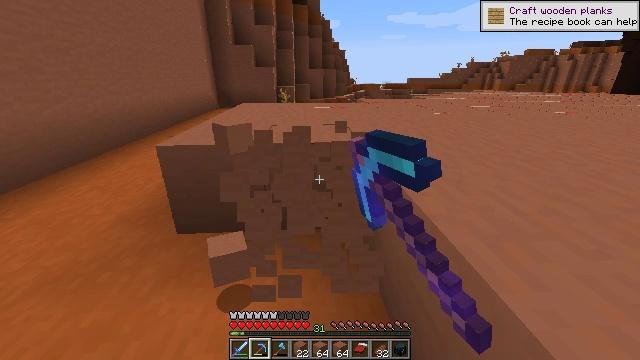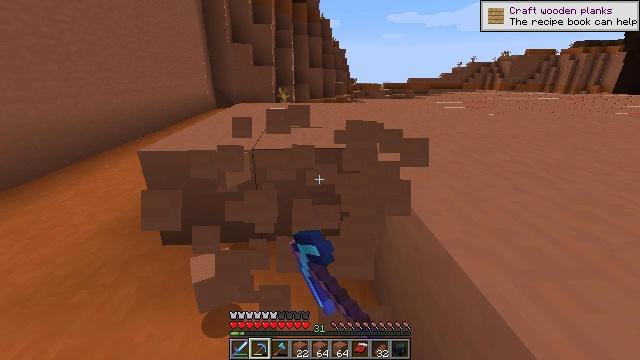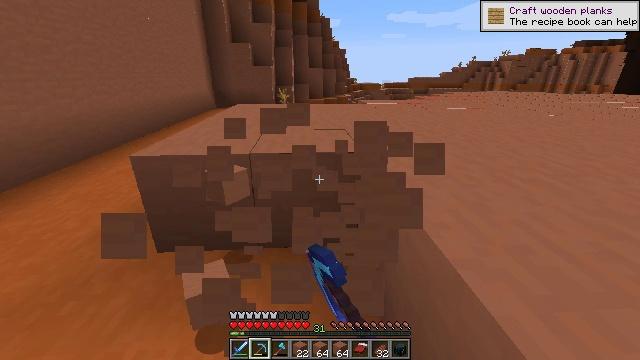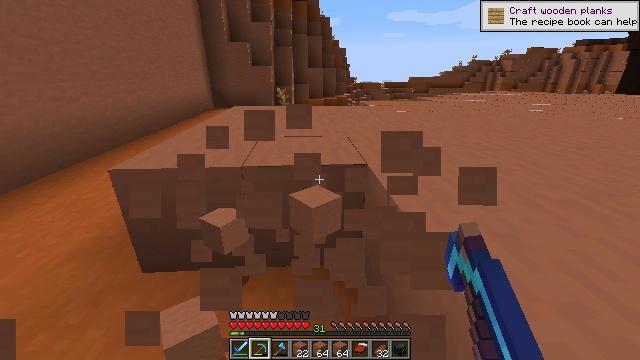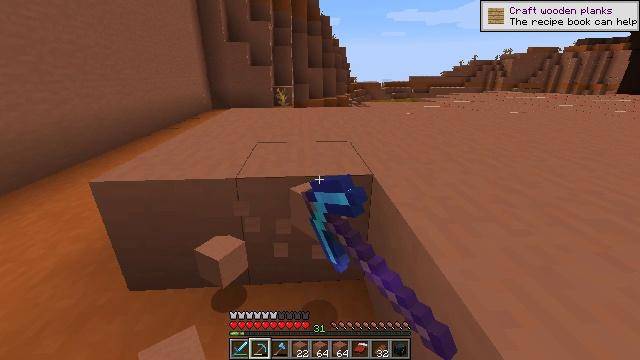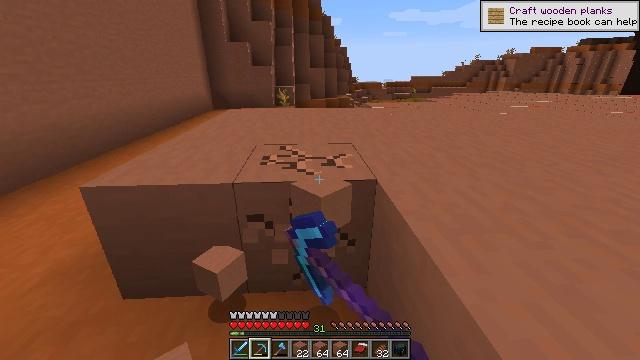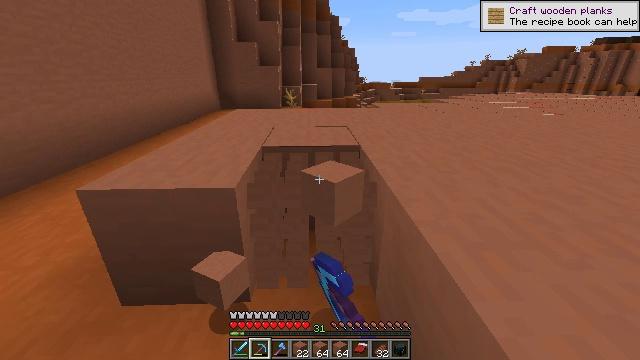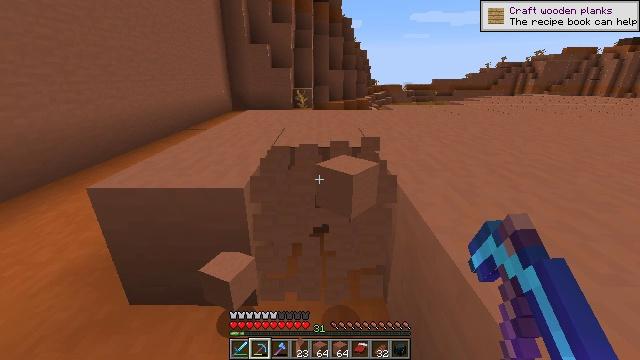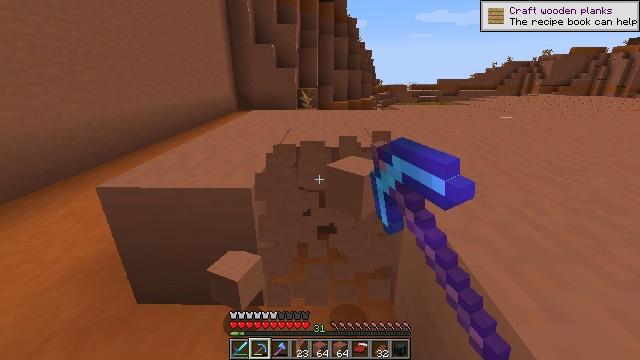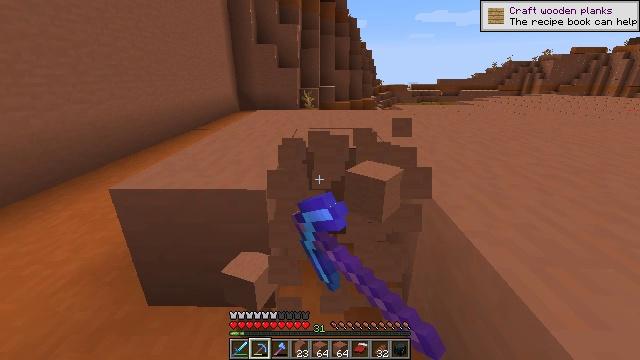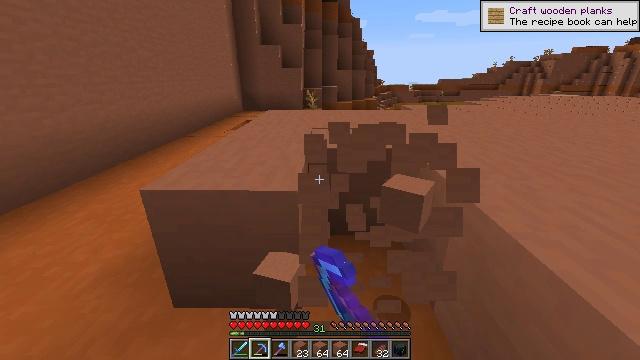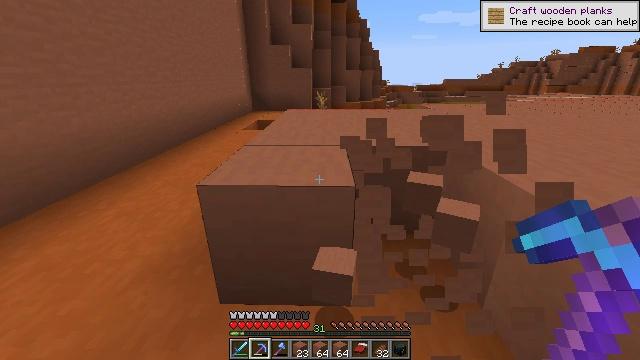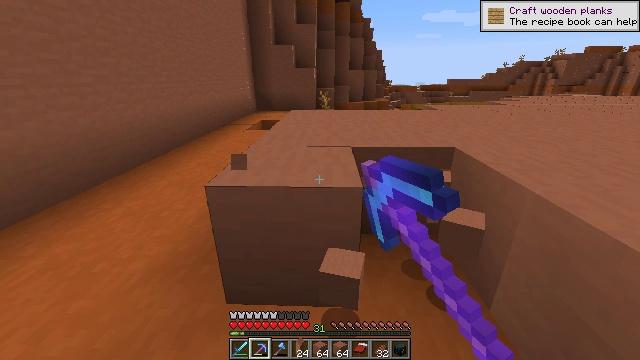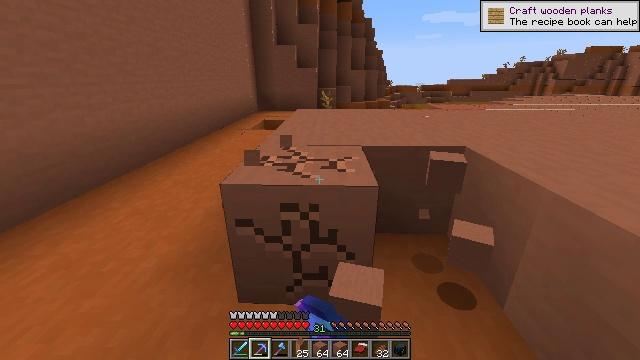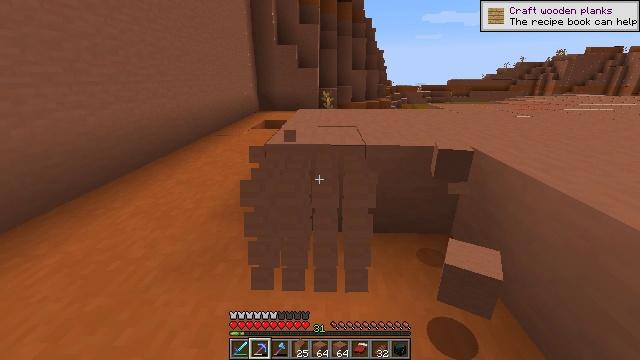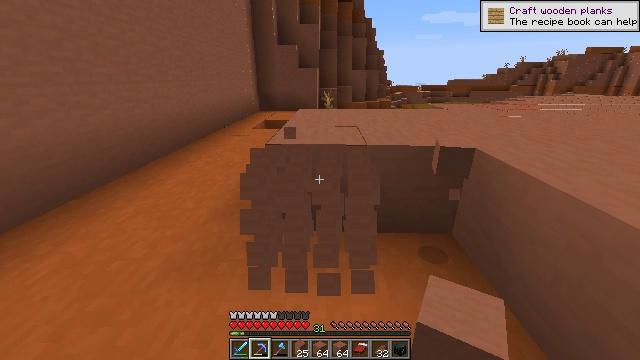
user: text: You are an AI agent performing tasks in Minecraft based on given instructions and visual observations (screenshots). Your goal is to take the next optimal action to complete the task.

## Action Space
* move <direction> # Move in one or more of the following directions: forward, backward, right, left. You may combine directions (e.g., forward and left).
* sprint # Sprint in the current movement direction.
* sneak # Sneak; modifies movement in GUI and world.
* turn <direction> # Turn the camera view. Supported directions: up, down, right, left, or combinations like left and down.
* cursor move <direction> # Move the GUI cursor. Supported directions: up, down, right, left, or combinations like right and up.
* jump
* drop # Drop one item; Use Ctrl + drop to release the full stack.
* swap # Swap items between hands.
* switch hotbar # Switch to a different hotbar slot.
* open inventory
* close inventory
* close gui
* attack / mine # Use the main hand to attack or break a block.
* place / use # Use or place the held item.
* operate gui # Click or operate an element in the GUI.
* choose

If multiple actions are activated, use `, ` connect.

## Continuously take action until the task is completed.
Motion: motion action
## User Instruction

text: Gather terracotta from the structure.
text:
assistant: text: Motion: move forward, attack / mine
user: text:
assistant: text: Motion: move forward, attack / mine
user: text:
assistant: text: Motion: move forward, attack / mine
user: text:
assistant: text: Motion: move forward, attack / mine
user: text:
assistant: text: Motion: attack / mine
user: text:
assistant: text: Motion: turn left, attack / mine
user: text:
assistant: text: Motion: turn left, attack / mine
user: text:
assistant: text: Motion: move left, attack / mine
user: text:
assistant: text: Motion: move left, attack / mine
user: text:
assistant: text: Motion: move left, attack / mine
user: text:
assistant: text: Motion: move left, attack / mine
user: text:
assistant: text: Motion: attack / mine
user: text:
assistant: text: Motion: attack / mine
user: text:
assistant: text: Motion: attack / mine
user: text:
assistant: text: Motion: attack / mine
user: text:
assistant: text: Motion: attack / mine
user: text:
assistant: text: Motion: move forward, attack / mine
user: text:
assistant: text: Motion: move forward, attack / mine
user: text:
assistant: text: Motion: move forward, attack / mine
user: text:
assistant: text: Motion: move forward, attack / mine
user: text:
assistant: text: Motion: move forward, attack / mine
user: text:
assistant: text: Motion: attack / mine
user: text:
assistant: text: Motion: attack / mine
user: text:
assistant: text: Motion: move right, attack / mine
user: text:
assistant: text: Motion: move right, attack / mine
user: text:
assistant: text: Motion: move right, attack / mine
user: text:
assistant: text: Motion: move right, attack / mine
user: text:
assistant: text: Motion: move right, turn right and down, attack / mine
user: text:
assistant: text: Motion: attack / mine
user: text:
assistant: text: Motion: attack / mine